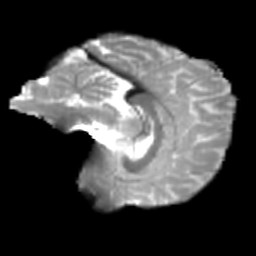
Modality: T2w
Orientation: sagittal
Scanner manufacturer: siemens
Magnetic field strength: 3 T
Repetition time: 4 s
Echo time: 0.0594 s